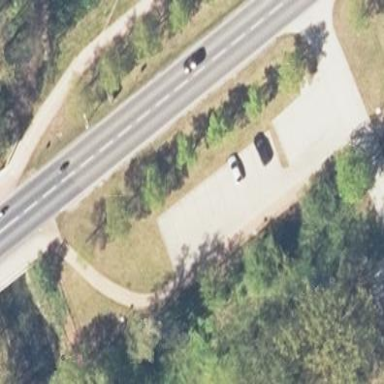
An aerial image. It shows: Parking area with paving stones.